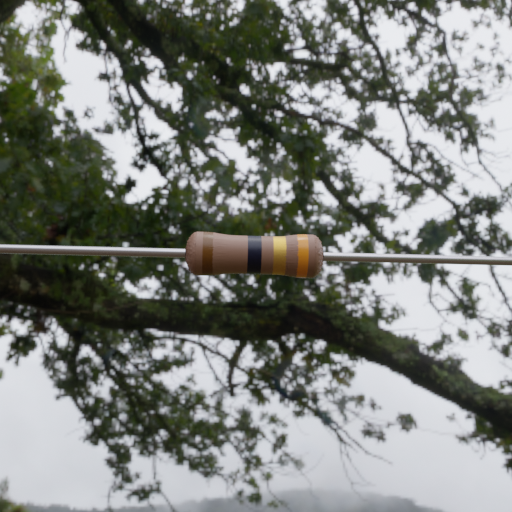
Resistor colour bands (in order): brown, black, gold, orange